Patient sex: F
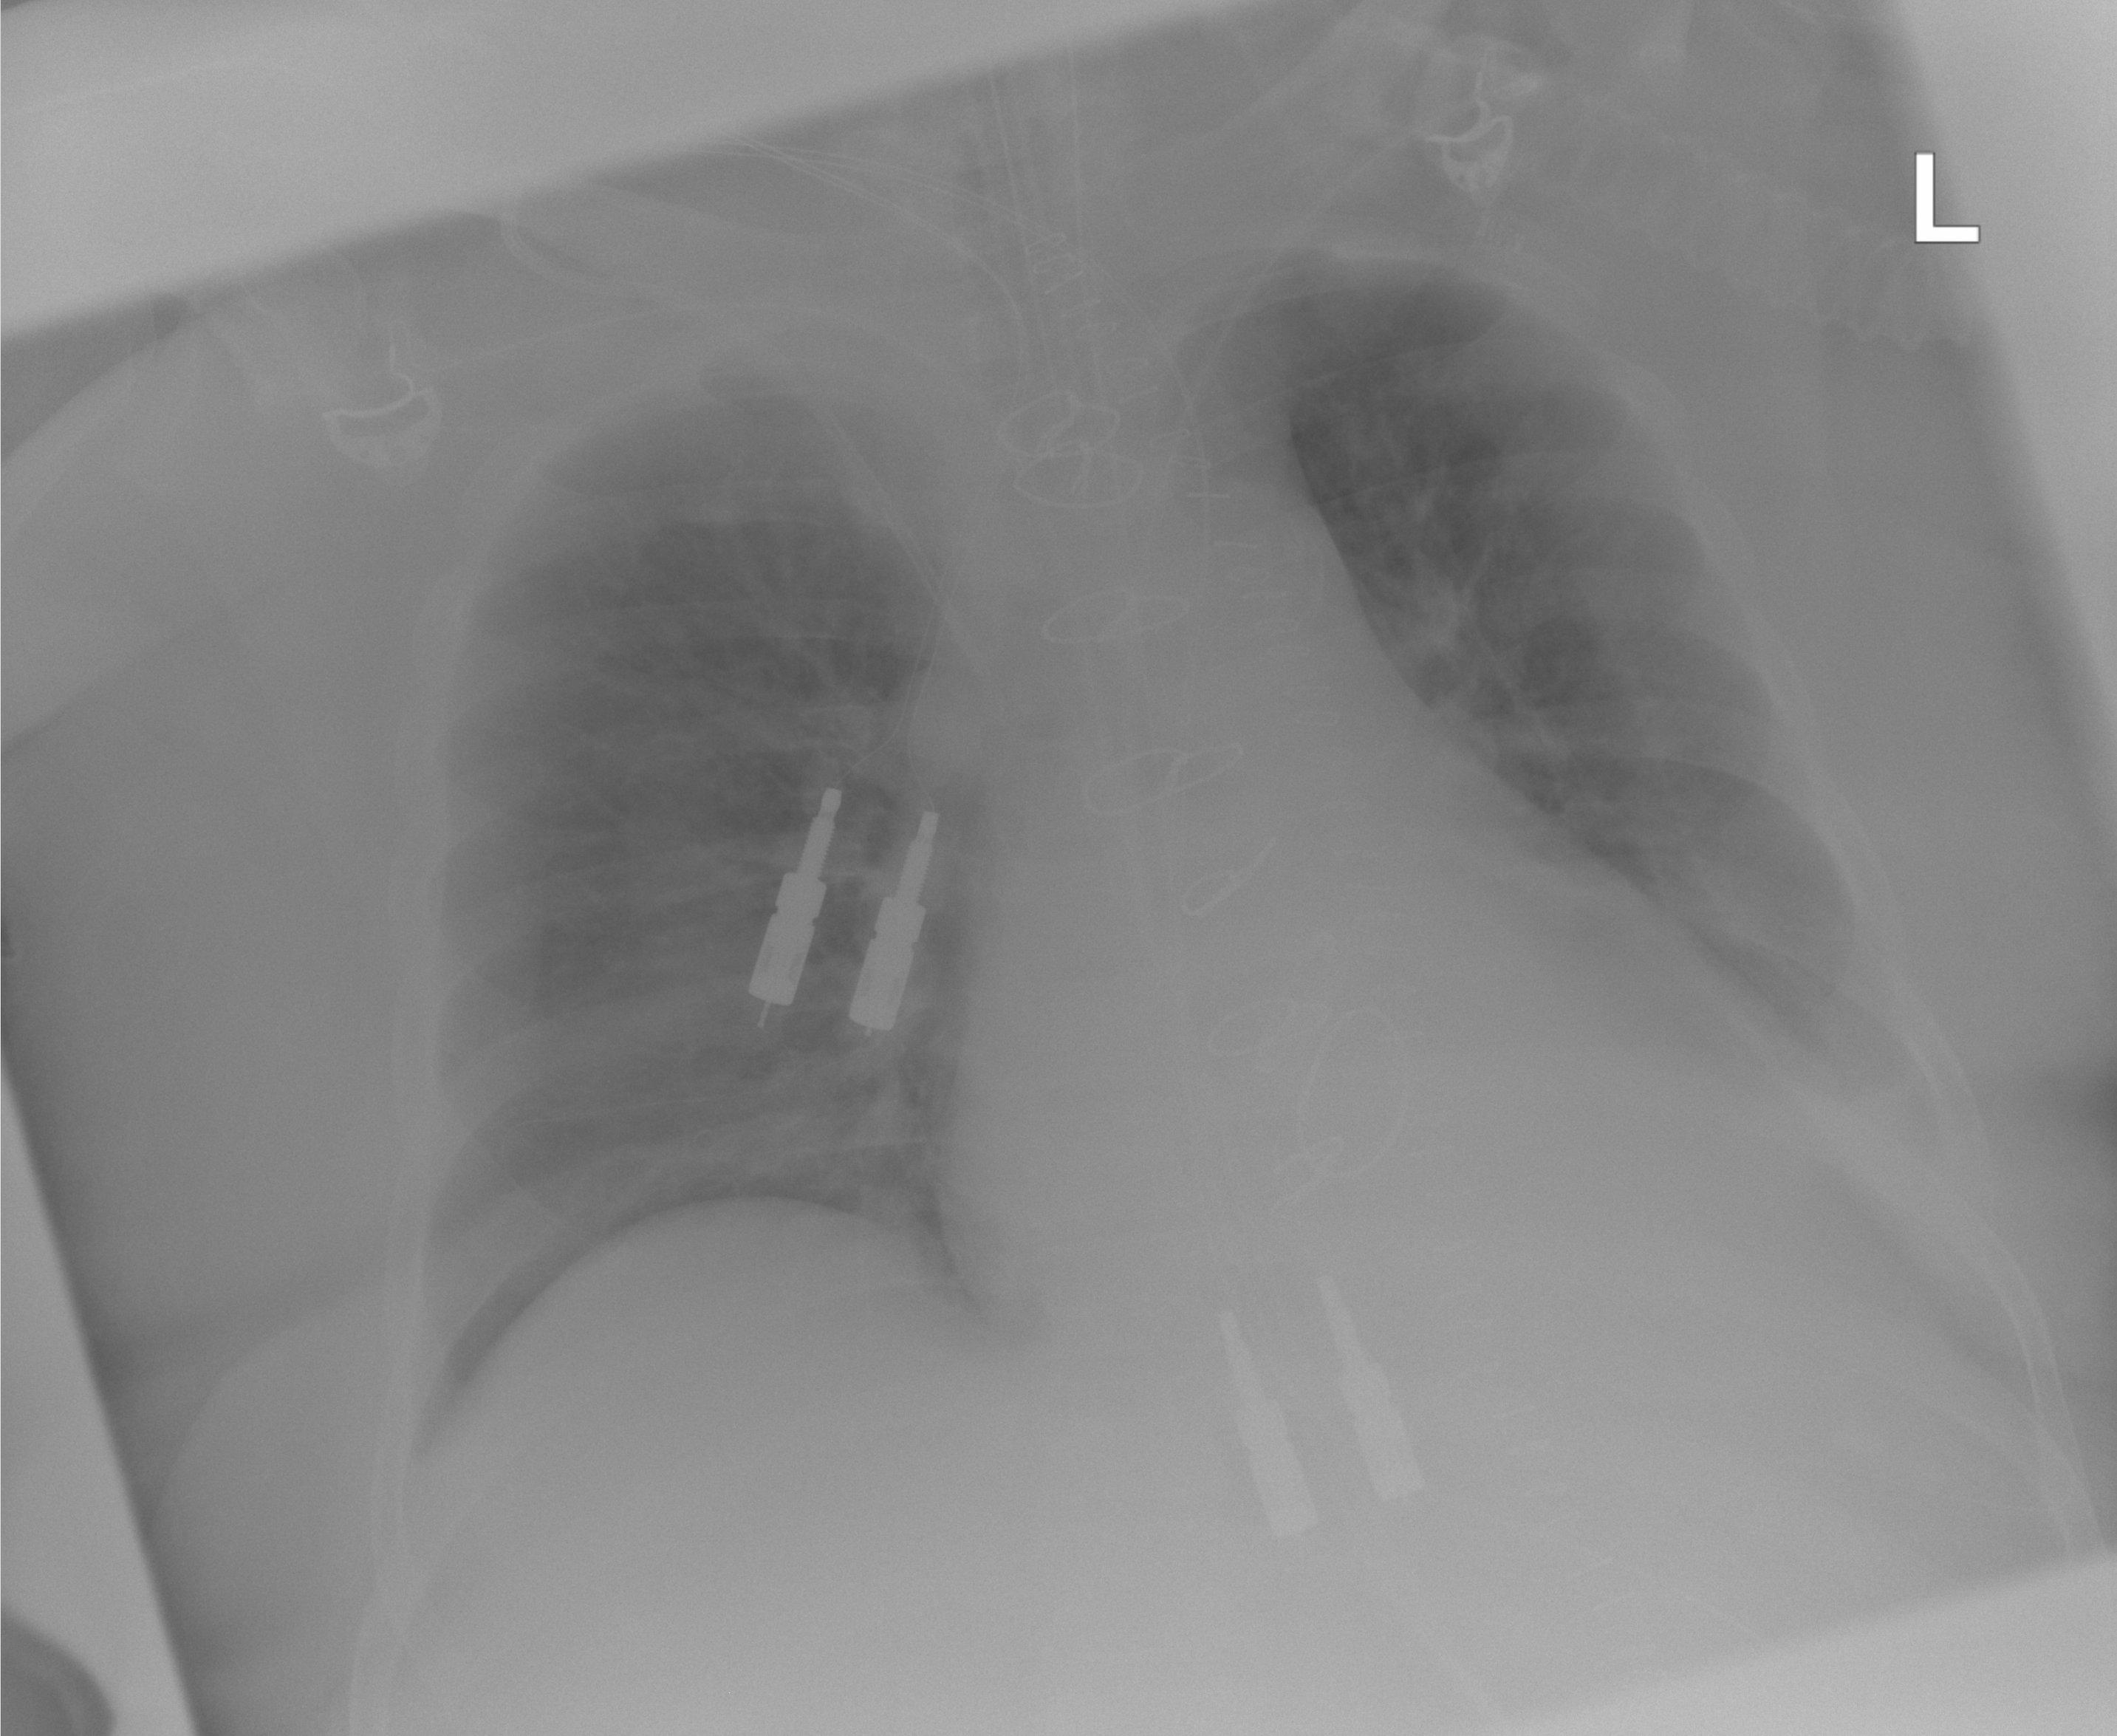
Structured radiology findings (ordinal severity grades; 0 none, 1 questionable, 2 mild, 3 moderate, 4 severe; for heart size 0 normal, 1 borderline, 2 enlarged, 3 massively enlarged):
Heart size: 0
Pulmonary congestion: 0
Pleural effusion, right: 0
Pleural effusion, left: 1
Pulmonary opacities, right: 0
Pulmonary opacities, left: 1
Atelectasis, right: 0
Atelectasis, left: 2